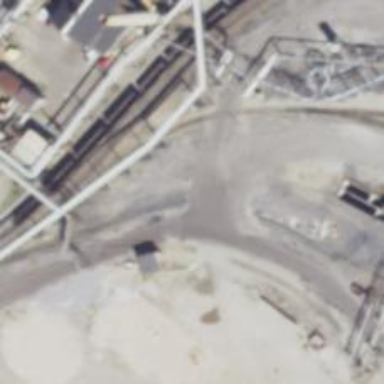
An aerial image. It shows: Rail spur service.